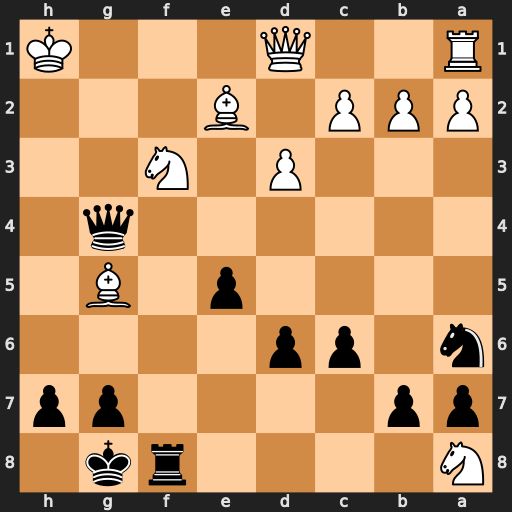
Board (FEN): N4rk1/pp4pp/n1pp4/4p1B1/6q1/3P1N2/PPP1B3/R2Q3K
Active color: b
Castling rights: -
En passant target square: -
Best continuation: Qh3+ Nh2 Rf2 Qg1 Rxe2